Interaction volume radius: 5 \u00c5
Interaction volume height: 20 \u00c5
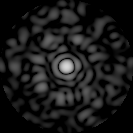
Disorder parameter: 0.8189